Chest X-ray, PA view. Patient: 27 years old, sex M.
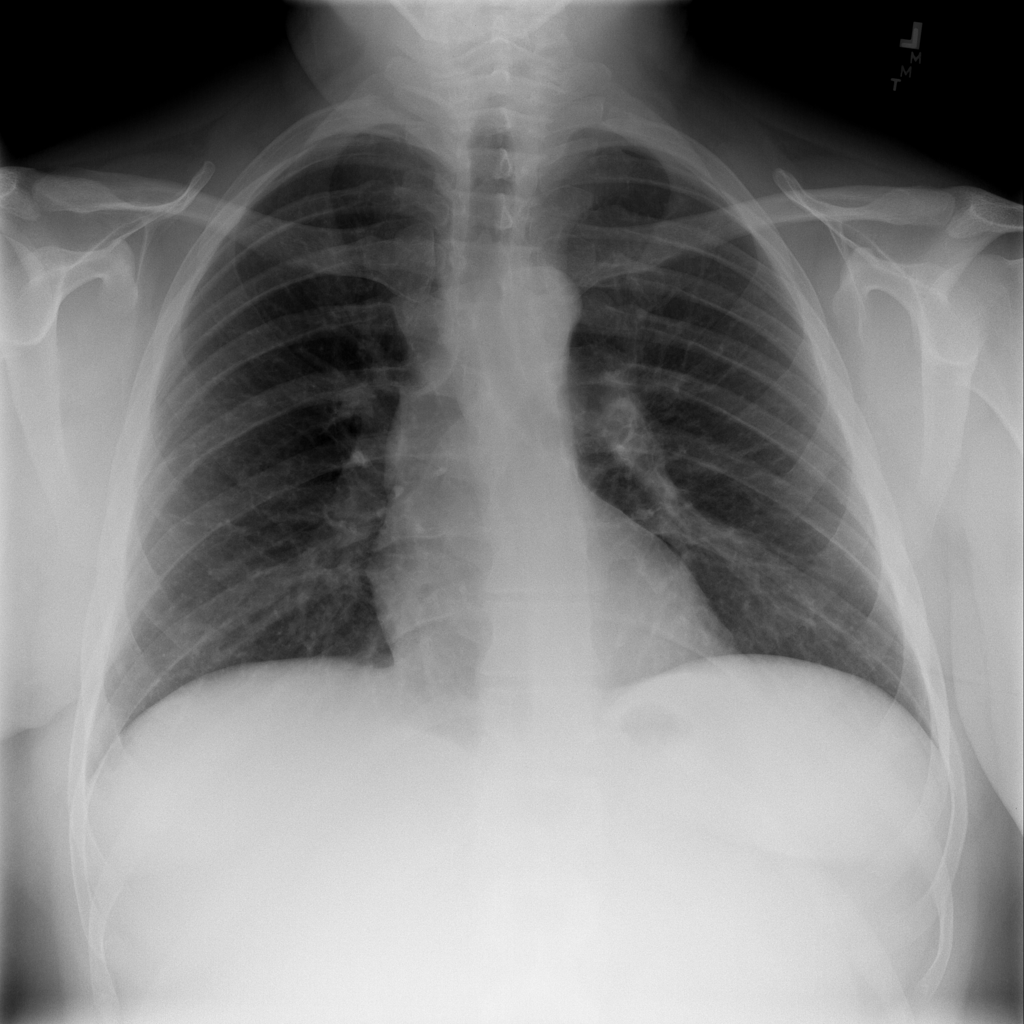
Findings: No Finding